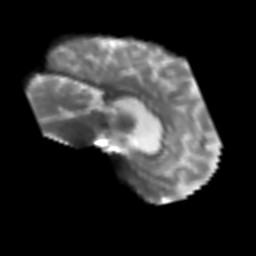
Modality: T2w
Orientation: sagittal
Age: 56
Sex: male
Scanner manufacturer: siemens
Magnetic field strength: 3 T
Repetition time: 3.2 s
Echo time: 0.081 s